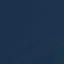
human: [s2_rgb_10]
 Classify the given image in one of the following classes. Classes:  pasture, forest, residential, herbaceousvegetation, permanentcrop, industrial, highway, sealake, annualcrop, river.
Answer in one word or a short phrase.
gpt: SeaLake